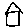
Label: house